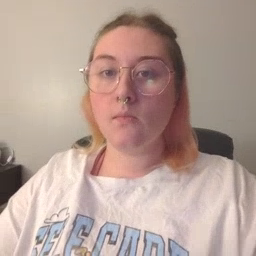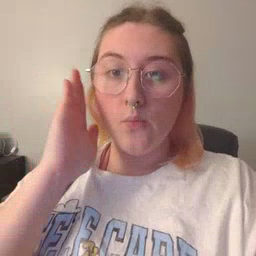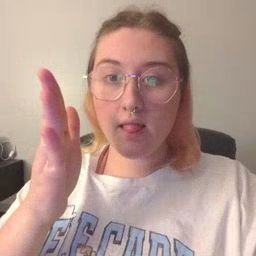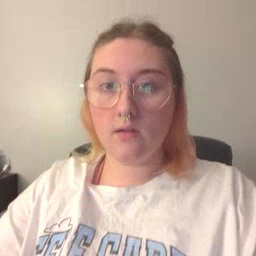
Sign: will